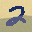
Label: 2